Frequency: 75000
Velocity: 0,2325
Power: 22
Pulse duration: 0,0000001
Pass count: 1
Magnification: 10
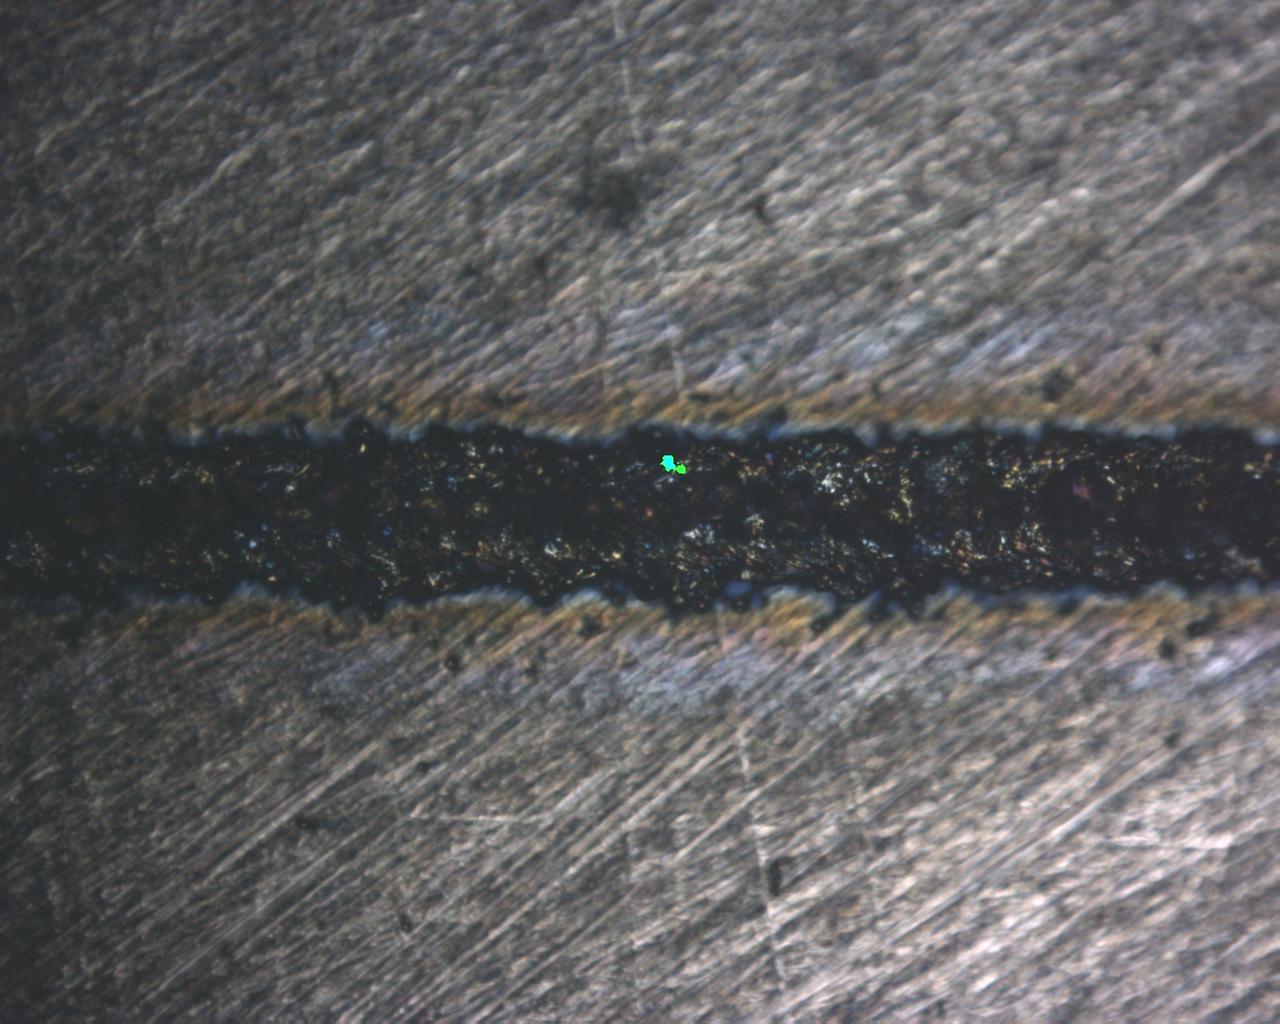
Measured width: 145.139
Other width: 50.1296